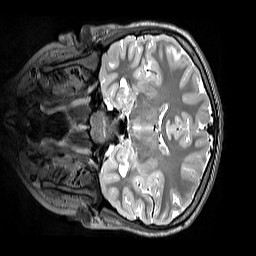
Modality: T2w
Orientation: coronal
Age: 11
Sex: male
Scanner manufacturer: siemens
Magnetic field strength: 3 T
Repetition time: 3.2 s
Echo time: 0.408 s